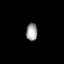
Tissue: lung
Cell type: Endothelial cells
Senescence score: 0.5986
Nuclear area (px): 195
Mean DAPI intensity: 157.338